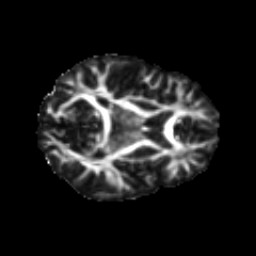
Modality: FA
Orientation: axial
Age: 18
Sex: male
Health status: ill
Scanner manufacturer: ge
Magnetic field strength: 3 T
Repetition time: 6.752 s
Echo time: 0.079 s